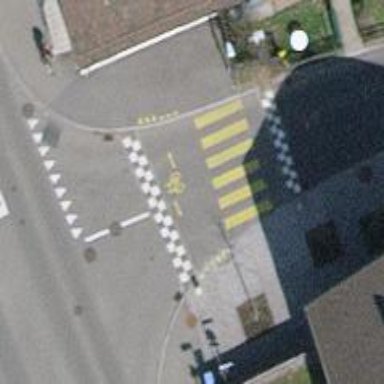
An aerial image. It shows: Uncontrolled zebra pedestrian crossing with traffic calming table.